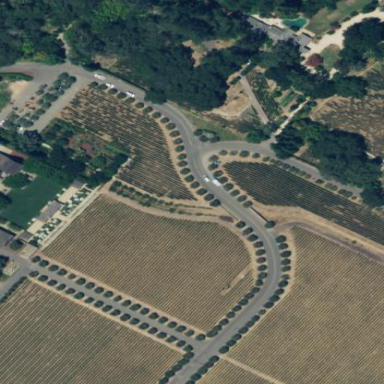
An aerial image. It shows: Vineyard growing wine grapes.